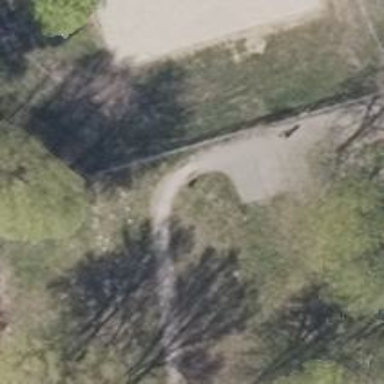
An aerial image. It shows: Paved footway.